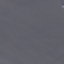
Land use / land cover: SeaLake